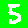
Digit: 5